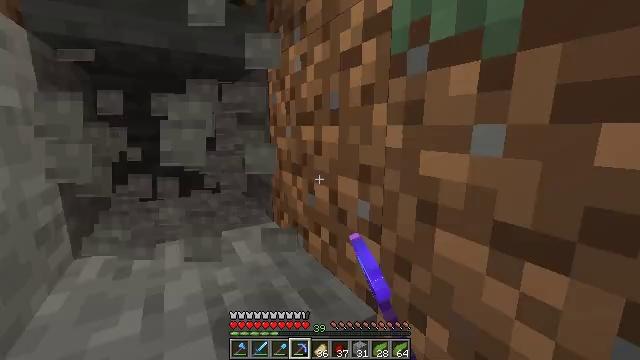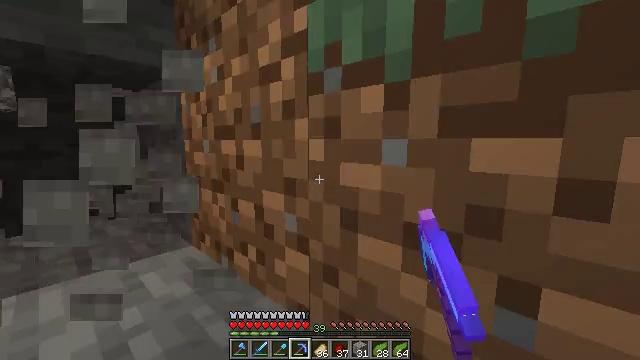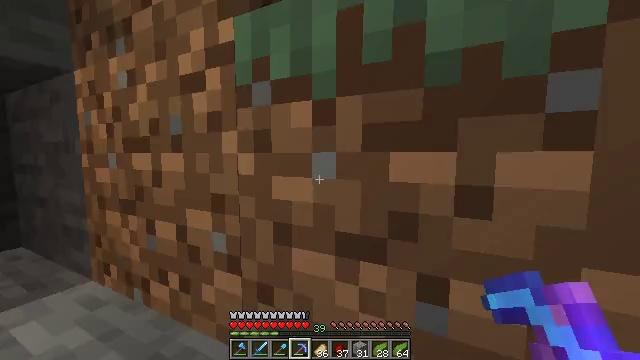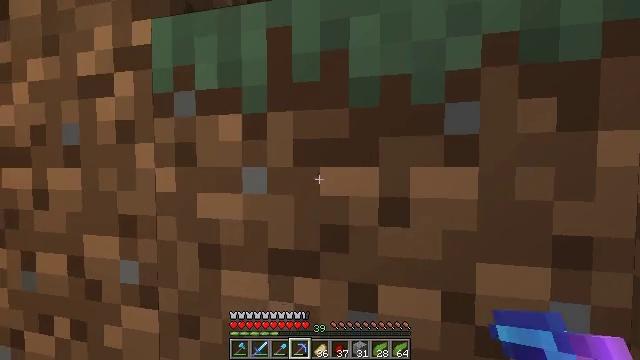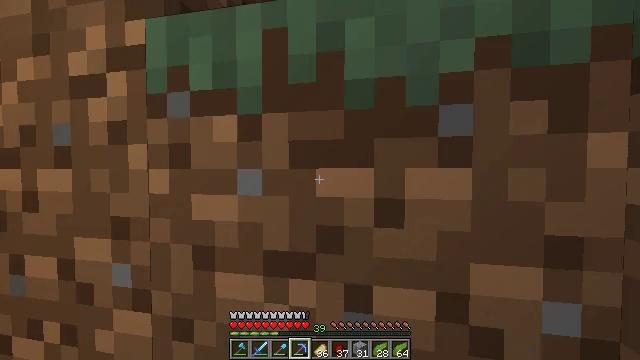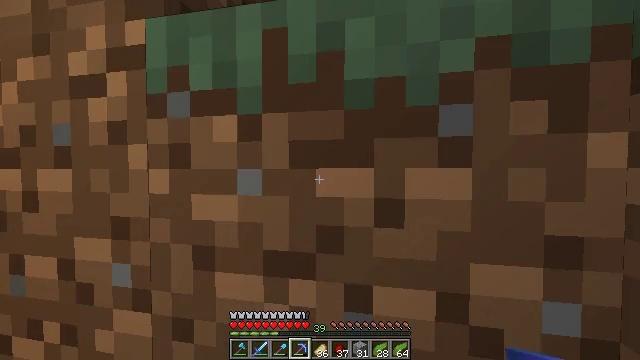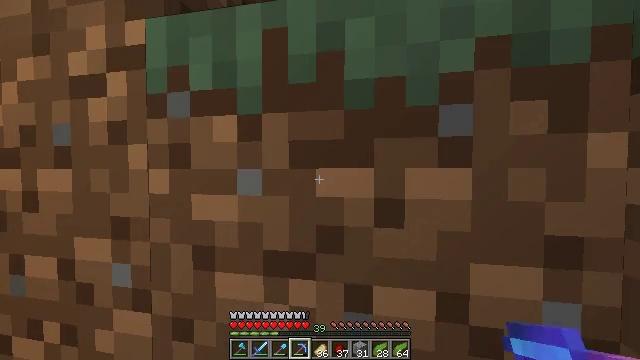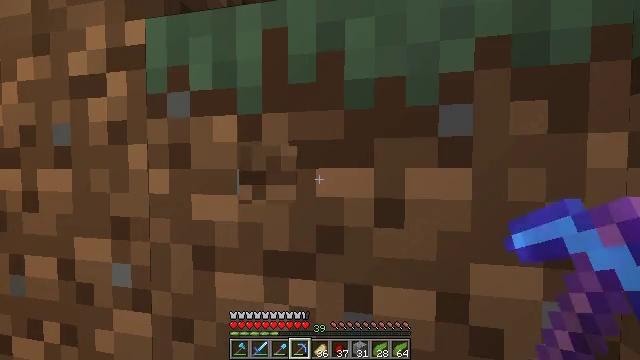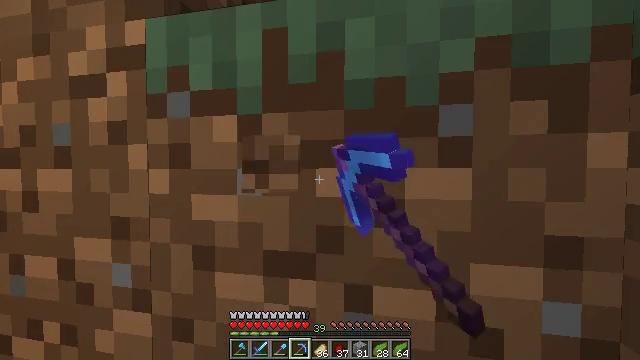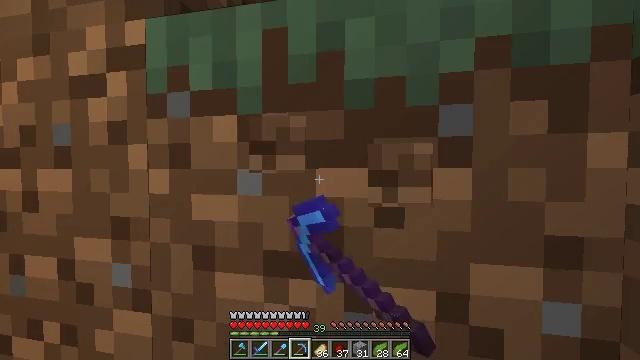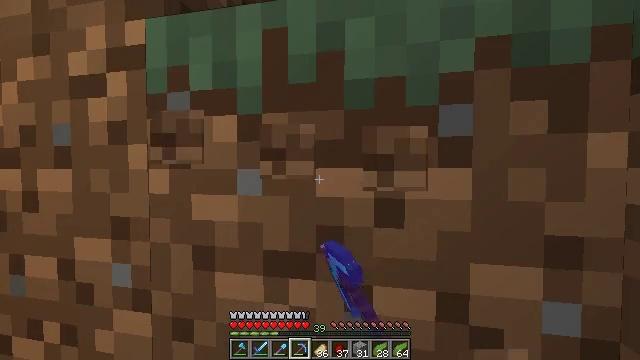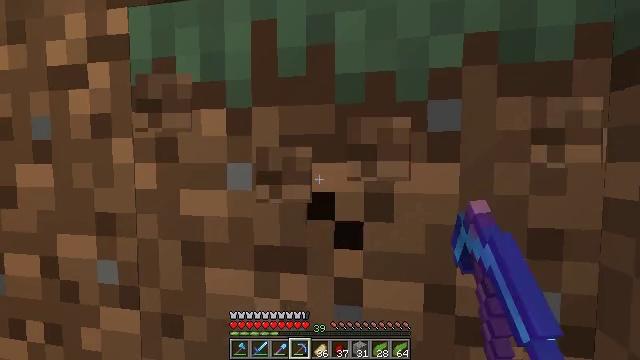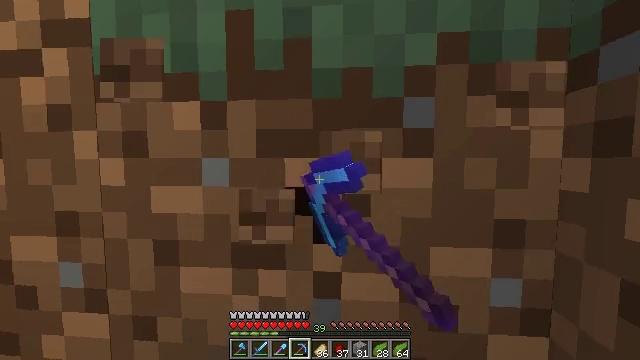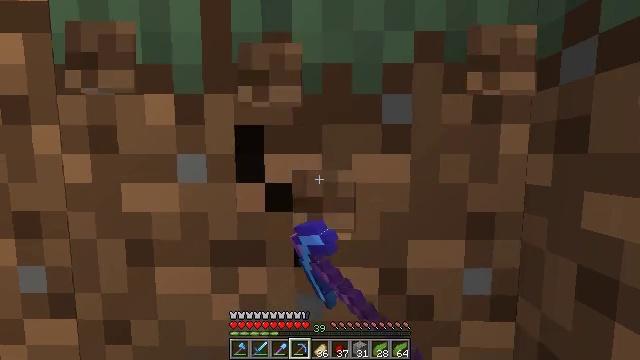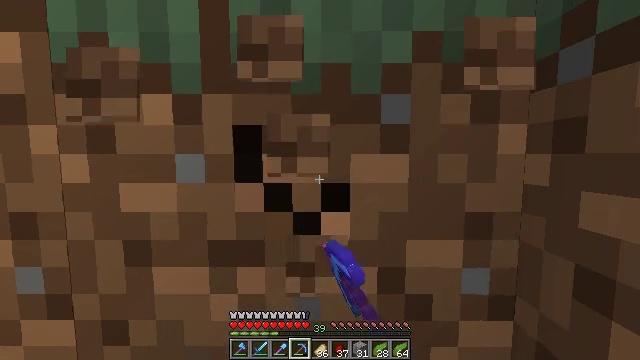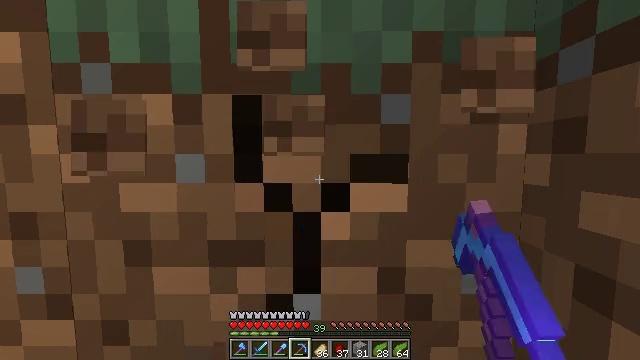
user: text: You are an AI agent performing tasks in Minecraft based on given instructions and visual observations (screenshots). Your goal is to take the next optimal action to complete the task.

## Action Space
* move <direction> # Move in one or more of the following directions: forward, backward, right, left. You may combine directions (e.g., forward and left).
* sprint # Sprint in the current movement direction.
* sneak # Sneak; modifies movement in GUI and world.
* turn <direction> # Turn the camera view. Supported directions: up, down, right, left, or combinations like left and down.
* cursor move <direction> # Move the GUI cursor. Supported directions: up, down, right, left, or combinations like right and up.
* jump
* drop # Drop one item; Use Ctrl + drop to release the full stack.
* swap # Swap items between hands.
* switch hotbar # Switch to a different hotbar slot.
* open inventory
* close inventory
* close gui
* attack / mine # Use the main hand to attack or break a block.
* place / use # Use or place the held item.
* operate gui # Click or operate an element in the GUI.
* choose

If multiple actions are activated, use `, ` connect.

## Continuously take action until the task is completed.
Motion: motion action
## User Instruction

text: Collect the grass block using a shovel.
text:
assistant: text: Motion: turn right and up
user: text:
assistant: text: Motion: turn right and up
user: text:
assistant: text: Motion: turn right and up
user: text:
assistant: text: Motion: turn right
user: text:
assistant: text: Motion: no_op
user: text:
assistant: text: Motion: no_op
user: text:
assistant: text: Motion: attack / mine
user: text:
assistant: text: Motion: attack / mine
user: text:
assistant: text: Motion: attack / mine
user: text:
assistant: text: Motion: attack / mine
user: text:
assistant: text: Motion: turn right and down, attack / mine
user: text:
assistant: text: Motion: turn right and down, attack / mine
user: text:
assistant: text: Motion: turn right, attack / mine
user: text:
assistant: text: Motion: attack / mine
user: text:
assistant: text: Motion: attack / mine
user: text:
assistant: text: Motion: attack / mine
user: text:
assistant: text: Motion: attack / mine
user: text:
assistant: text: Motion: attack / mine
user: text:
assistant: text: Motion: attack / mine
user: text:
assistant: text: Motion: attack / mine
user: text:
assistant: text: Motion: attack / mine
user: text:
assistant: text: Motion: attack / mine
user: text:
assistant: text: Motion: attack / mine
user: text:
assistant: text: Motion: attack / mine
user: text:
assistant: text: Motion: attack / mine
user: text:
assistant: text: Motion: attack / mine
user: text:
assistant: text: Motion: attack / mine
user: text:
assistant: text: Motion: attack / mine
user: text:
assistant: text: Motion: attack / mine
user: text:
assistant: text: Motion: attack / mine